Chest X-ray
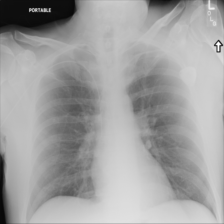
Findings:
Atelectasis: negative
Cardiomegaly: negative
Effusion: negative
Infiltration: negative
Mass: negative
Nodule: negative
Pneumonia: negative
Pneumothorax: negative
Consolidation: negative
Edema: negative
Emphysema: negative
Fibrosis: negative
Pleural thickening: negative
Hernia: negative